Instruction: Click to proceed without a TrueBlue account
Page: checkout
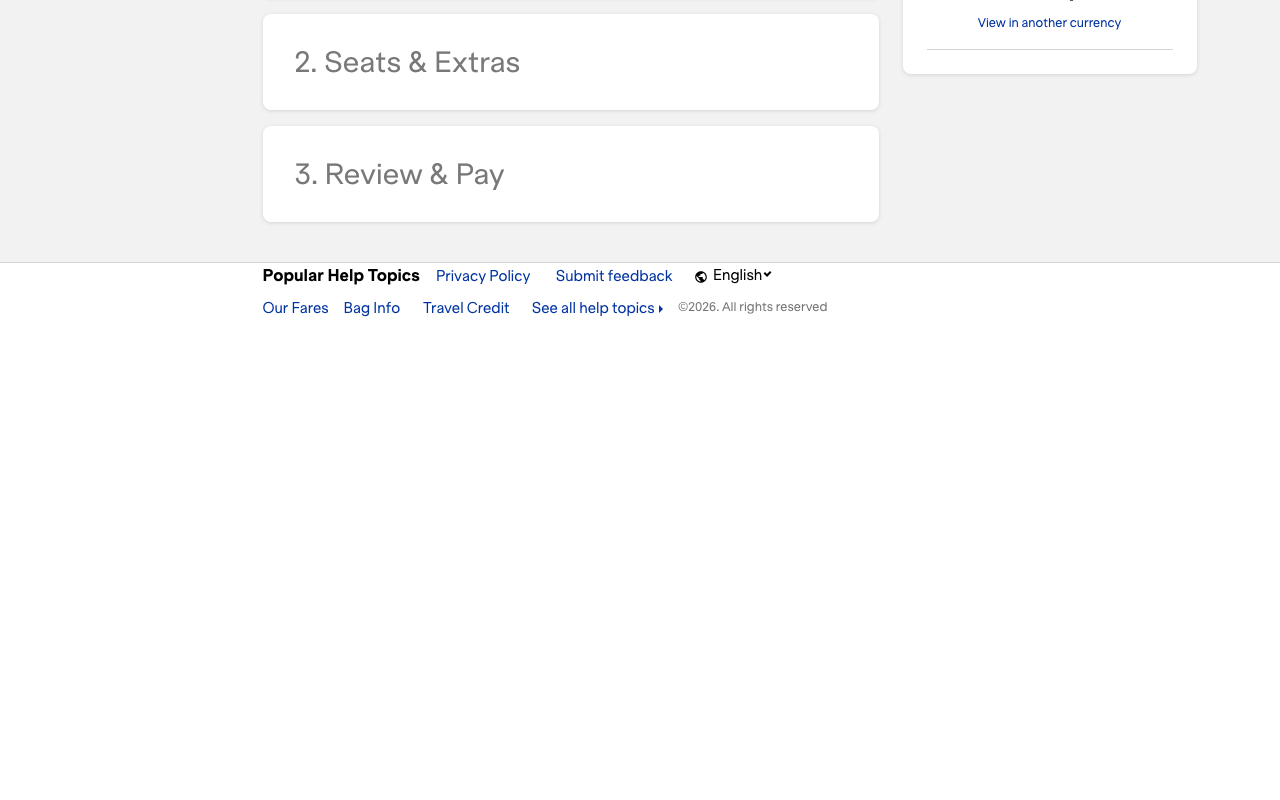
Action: click